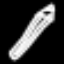
Label: pencil